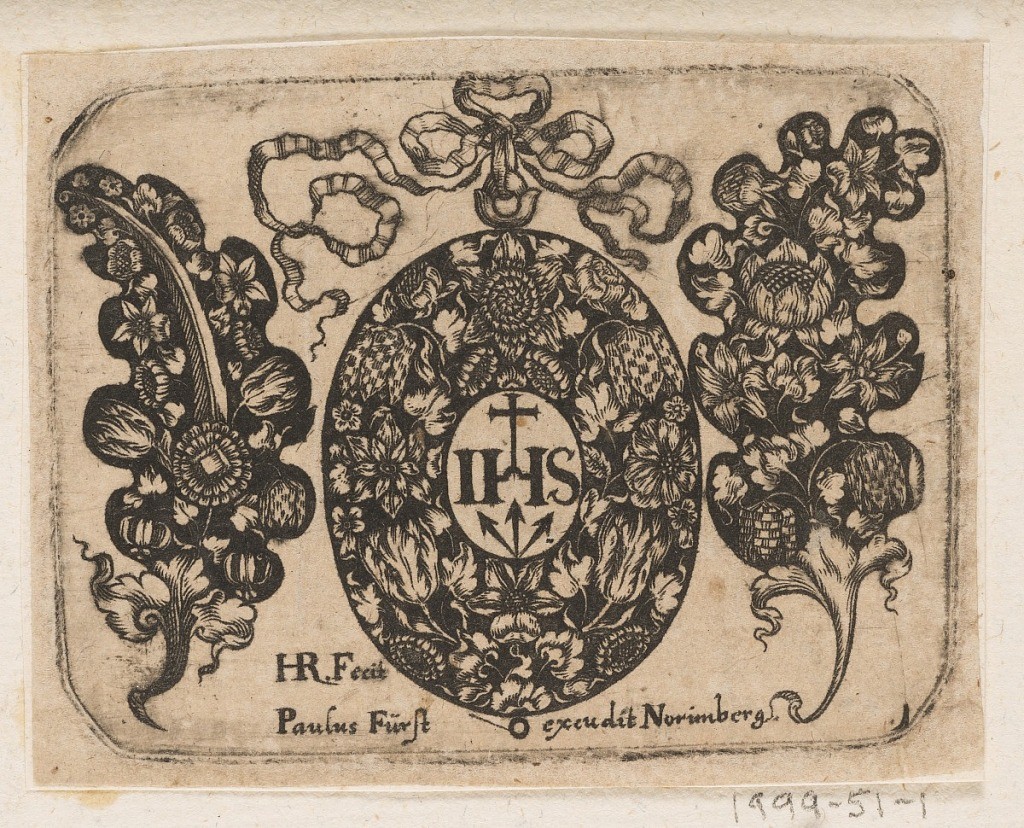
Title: "Title Plate," Plate 1 from "Goldsmith Ornament Designs"
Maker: Heinrich Raab, German, active Nuremberg 1640 – 1650
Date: ca. 1648
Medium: Engraving on off-white laid paper
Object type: Print
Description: A large white on black design for an upright pendant, richly ornamented with naturalistic tulips and roses surrounding a central monogram [IHS surmounted by a cross with three nails below].  A three looped bow with trailing ribbons is fastened to the top of the pendant.  Flanking  the pendant are two leaf-shaped ornamental designs. On the left, in a stylised leaf shape, tulips and other flowers are asymmetrically arranged around a quill- like stem.  On the right, tulips and poppies are clustered in an elongated bouquet.  The print bears an imprinted monogram signature and inscription, below.